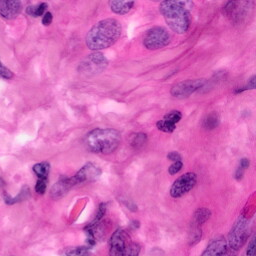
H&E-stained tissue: Pancreatic